Current action and preconditions to check: path_clear

Your task: For each precondition in the list above, predict whether it will hold at this action.

Consider the current scene as observed from the mobile robot's camera, and analyze the predicted future states of all dynamic agents (e.g., people, animals, vehicles, or any moving entities) within the NEXT SECOND.

IMPORTANT: Only answer "very likely" if you are absolutely certain—based on strong, clear evidence—that a dynamic agent will violate the precondition in the predicted future state. Do NOT answer "very likely" for unlikely, ambiguous, or low-probability risks.

Ask yourself for each precondition: Is there a high probability, with clear and convincing evidence, that the predicted future states of any dynamic agent will interfere with the predicted future state of the currently executing action within the NEXT SECOND, causing that precondition to fail?

Assess the risk level based on these predictions. Use "likely" or "very likely" if motions create a clear risk of interference.

Use "neutral" or "improbable" if agents are nearby but their predicted paths are clearly diverging or non-conflicting.

Failure Risk Categories: "very improbable", "improbable", "neutral", "likely", "very likely"

Answer Format: Output ONLY the probability_of_failure value from these categories: "very improbable", "improbable", "neutral", "likely", "very likely"

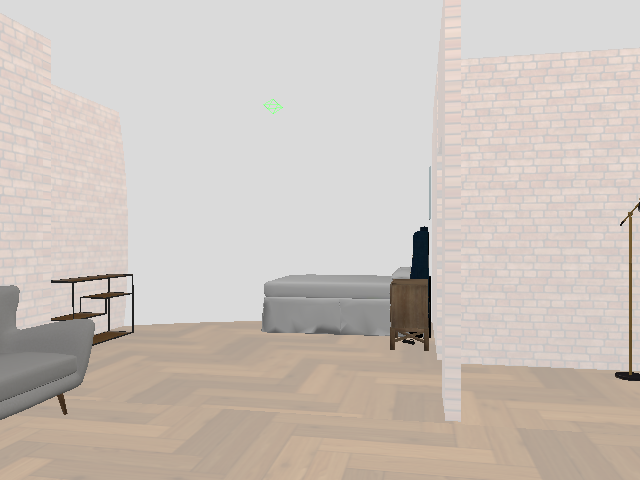

Answer: very improbable